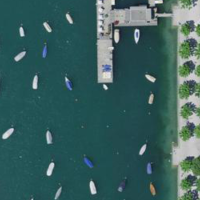
EUNIS habitat code: 14
Species observed at this site:
Chroicocephalus ridibundus
Xema sabini
Podiceps cristatus
Fulica atra
Turdus merula